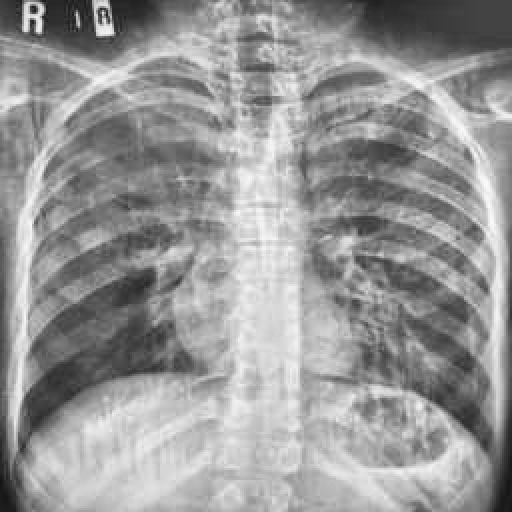
Finding: TUBERCULOSIS